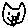
Label: cat